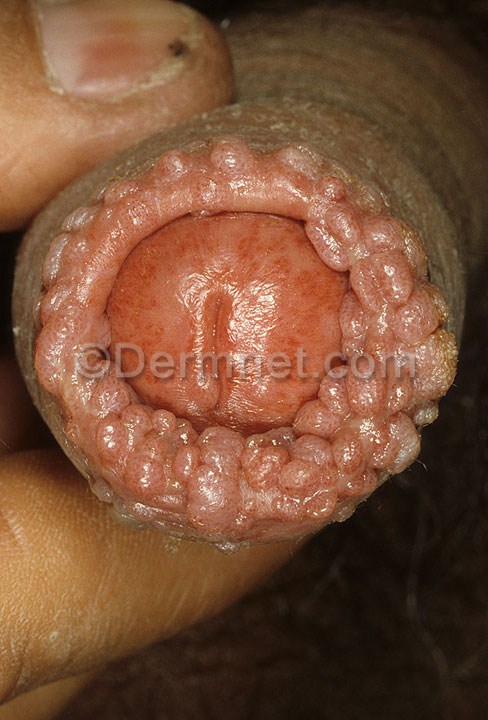
Disease: Herpes HPV and other STDs Photos